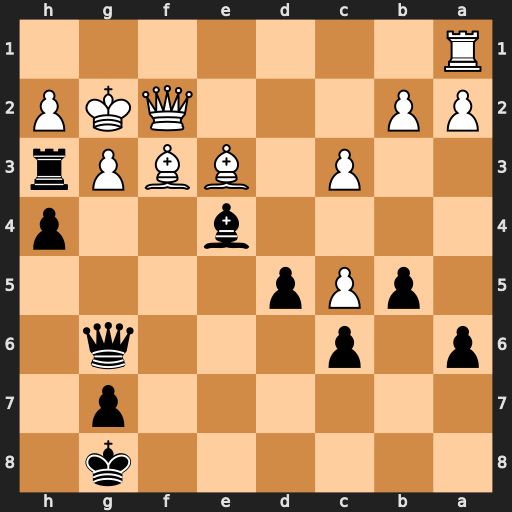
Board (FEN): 6k1/6p1/p1p3q1/1pPp4/4b2p/2P1BBPr/PP3QKP/R7
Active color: b
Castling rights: -
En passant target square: -
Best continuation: hxg3 hxg3 Qh5 Bxe4 Rh2+ Kg1 Rxf2 Bxf2 dxe4